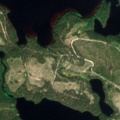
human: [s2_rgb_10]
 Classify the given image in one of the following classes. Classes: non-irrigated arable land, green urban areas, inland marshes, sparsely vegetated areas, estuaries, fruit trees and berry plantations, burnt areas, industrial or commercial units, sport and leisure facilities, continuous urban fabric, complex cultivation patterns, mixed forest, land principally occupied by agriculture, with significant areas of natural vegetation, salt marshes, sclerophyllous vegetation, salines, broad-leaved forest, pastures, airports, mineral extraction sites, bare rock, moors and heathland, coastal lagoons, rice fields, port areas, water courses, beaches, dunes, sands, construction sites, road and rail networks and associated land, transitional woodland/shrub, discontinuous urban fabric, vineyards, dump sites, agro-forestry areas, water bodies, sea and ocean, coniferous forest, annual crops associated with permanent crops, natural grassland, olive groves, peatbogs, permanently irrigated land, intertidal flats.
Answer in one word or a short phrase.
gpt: coniferous forest, transitional woodland/shrub, water bodies